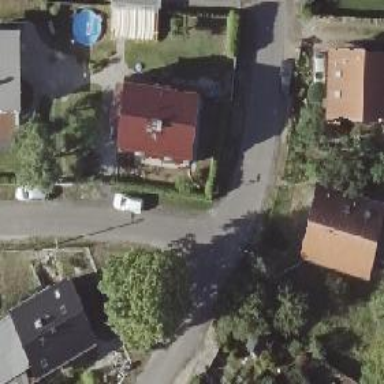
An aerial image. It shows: Residential road with asphalt surface.